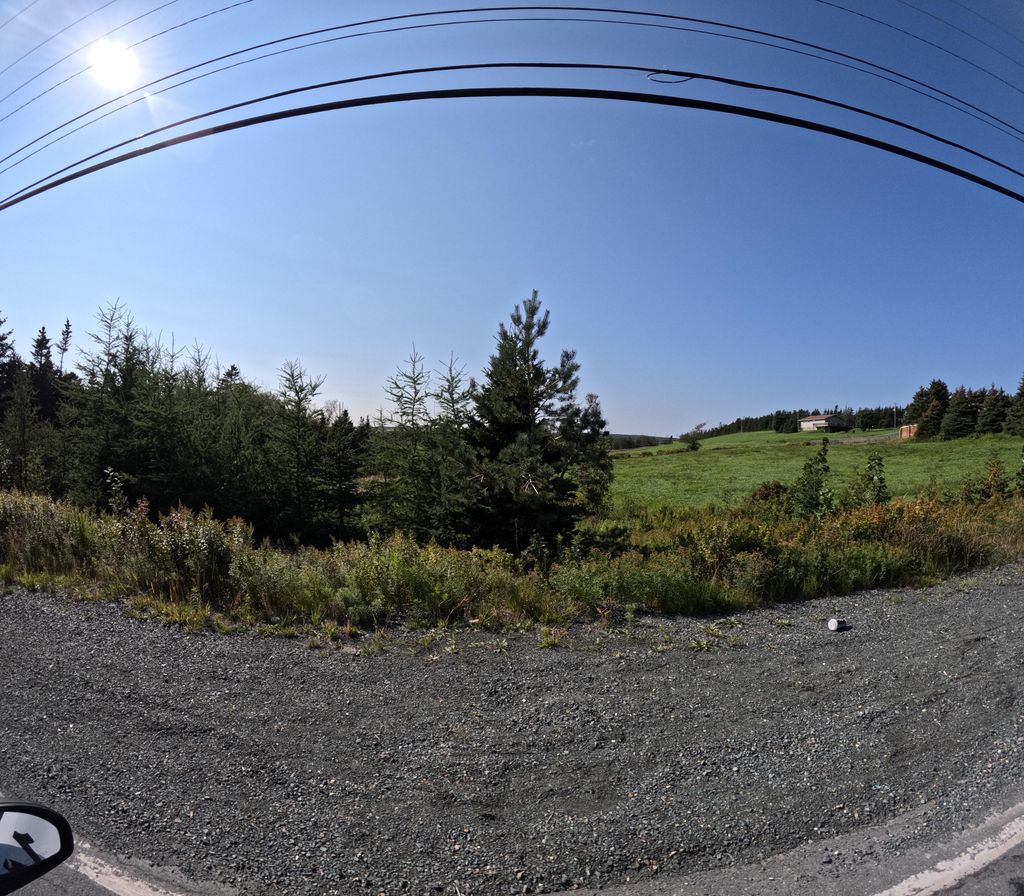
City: st_johns